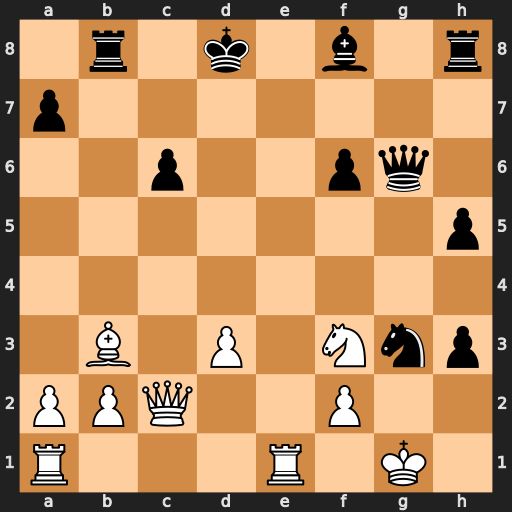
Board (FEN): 1r1k1b1r/p7/2p2pq1/7p/8/1B1P1Nnp/PPQ2P2/R3R1K1
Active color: w
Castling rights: -
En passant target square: -
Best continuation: Nh4 Qg5 fxg3